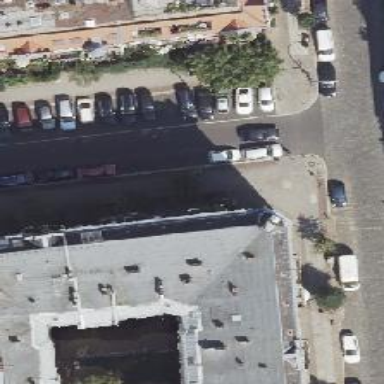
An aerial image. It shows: Restaurant.